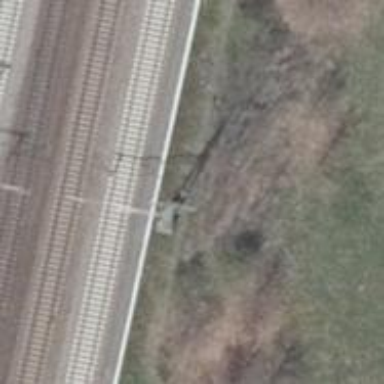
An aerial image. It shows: Power pole.